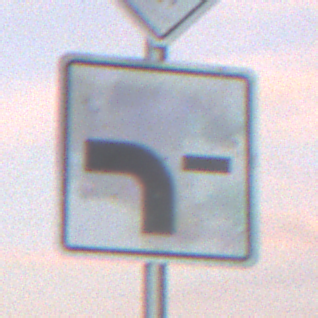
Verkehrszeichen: VerlaufVorfahrtsstrasse6
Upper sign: Vorfahrtsstrasse
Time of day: SunriseSunset
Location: Outdoor (RoadRail)
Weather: PartlyCloudy
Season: NotSpecified
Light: Natural